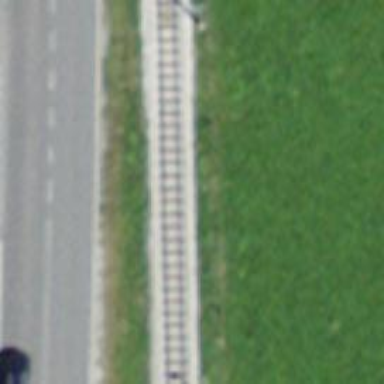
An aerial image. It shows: Narrow-gauge railway track with one electrified contact line.